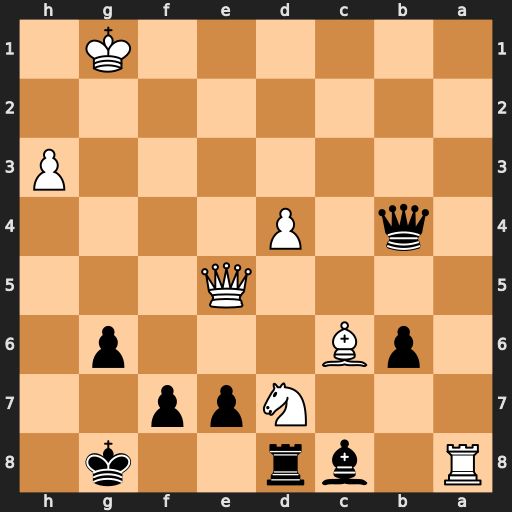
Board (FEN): R1br2k1/3Npp2/1pB3p1/4Q3/1q1P4/7P/8/6K1
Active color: b
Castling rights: -
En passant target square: -
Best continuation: Qb1+ Kh2 Qc2+ Bg2 Rxd7